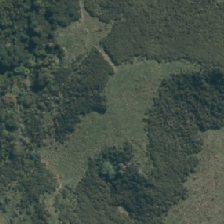
Land cover: grose_broom